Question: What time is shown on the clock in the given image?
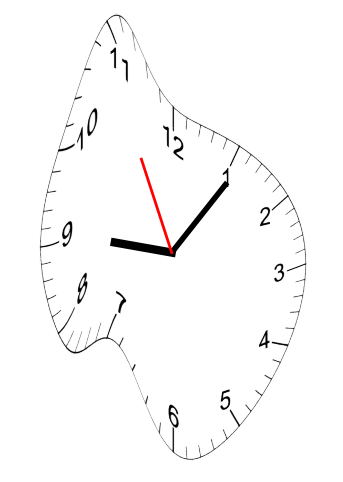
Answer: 09:05:55